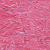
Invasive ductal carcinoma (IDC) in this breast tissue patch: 0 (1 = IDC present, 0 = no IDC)